Question: I am trying to add a user to SQL Server 2012 Express by right clicking the users folder and clicking add.
I am selecting "SQL user with login" and filling out login info but it is giving me this error:

I am running Windows Web Server 2008 R2. I have tried different names in case it was conflicting and no joy. There is already a user in another database that someone else added previously. I tried to add a user to that database and got the same error so I am not sure what they did differently to me.
I tried running SQL Server Management Studio as administrator but when I do that the add user dialog changes and only lets me create windows user, no sql with login option is there.
I have also tried with a query:
'''
CREATE LOGIN loginname
WITH PASSWORD = 'pass'
'''
It says it is completed successfully but no user is created.
Anyone know what I am doing wrong?
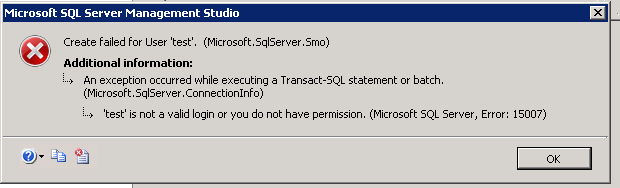
Answer: You need to create a login to the server, then a user in the database.
<URL>
<URL>
If you successfully created 'loginname', at the server level folder in SSMS, double click on the login and you will see options to grant the user permissions to the necessary database as well as assign a server level role. Once the login is configured and you have given permissions to the database, you can look in the User folder of the database and see the user.
Also answered in:
<URL>